Question: Here is my code:
'''
<head>
<link rel="stylesheet" href="http://localhost/css/estilos.css">
<meta name="viewport" content="width=device-width, initial-scale=1">
<script src="http://code.jquery.com/jquery-latest.min.js" type="text/javascript"></script>
<script src="https://ajax.googleapis.com/ajax/libs/jquery/2.1.1/jquery.min.js"></script>
<script type="text/javascript" src="../js/jquery.min.js"></script>
<link rel="stylesheet" href="https://maxcdn.bootstrapcdn.com/bootstrap/3.3.7/css/bootstrap.min.css" integrity="sha384-BVYiiSIFeK1dGmJRAkycuHAHRg32OmUcww7on3RYdg4Va+PmSTsz/K68vbdEjh4u" crossorigin="anonymous">
<link rel="stylesheet" href="https://maxcdn.bootstrapcdn.com/bootstrap/3.3.7/css/bootstrap-theme.min.css" integrity="sha384-rHyoN1iRsVXV4nD0JutlnGaslCJuC7uwjduW9SVrLvRYooPp2bWYgmgJQIXwl/Sp" crossorigin="anonymous">
<script src="https://maxcdn.bootstrapcdn.com/bootstrap/3.3.7/js/bootstrap.min.js" integrity="sha384-Tc5IQib027qvyjSMfHjOMaLkfuWVxZxUPnCJA7l2mCWNIpG9mGCD8wGNIcPD7Txa" crossorigin="anonymous"></script>
</head>
'''

Hope you can help me :D
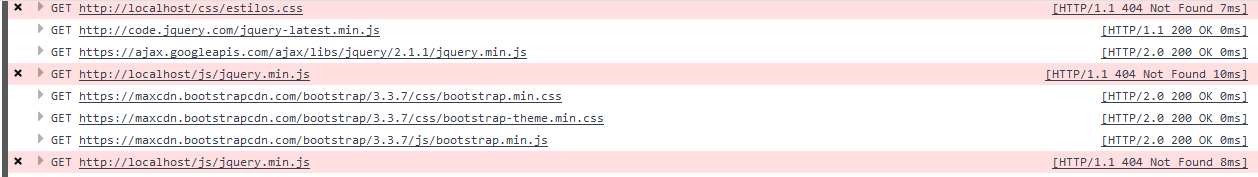
Answer: The problem is that you have linked to your version of jQuery incorrectly.
As you are already loading it from the CDNs, you shouldn't even need to load it locally. Just load the latest version of jQuery from the CDN once, and don't worry about loading a local copy as well:
'''
<head>
<link rel="stylesheet" href="/css/estilos.css">
<meta name="viewport" content="width=device-width, initial-scale=1">
<script src="http://code.jquery.com/jquery-latest.min.js" type="text/javascript"></script>
<link rel="stylesheet" href="https://maxcdn.bootstrapcdn.com/bootstrap/3.3.7/css/bootstrap.min.css" integrity="sha384-BVYiiSIFeK1dGmJRAkycuHAHRg32OmUcww7on3RYdg4Va+PmSTsz/K68vbdEjh4u" crossorigin="anonymous">
<link rel="stylesheet" href="https://maxcdn.bootstrapcdn.com/bootstrap/3.3.7/css/bootstrap-theme.min.css" integrity="sha384-rHyoN1iRsVXV4nD0JutlnGaslCJuC7uwjduW9SVrLvRYooPp2bWYgmgJQIXwl/Sp" crossorigin="anonymous">
<script src="https://maxcdn.bootstrapcdn.com/bootstrap/3.3.7/js/bootstrap.min.js" integrity="sha384-Tc5IQib027qvyjSMfHjOMaLkfuWVxZxUPnCJA7l2mCWNIpG9mGCD8wGNIcPD7Txa" crossorigin="anonymous"></script>
</head>
'''
Note that your CSS was throwing an error as well as your jQuery, meaning that you do have a file at 'http://localhost/css/estilos.css'. I've used '/css/estilos.css/' in my anser, to refer to the 'root'. This would point the CSS file at: '<URL>.
Hope this helps!